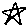
Label: star